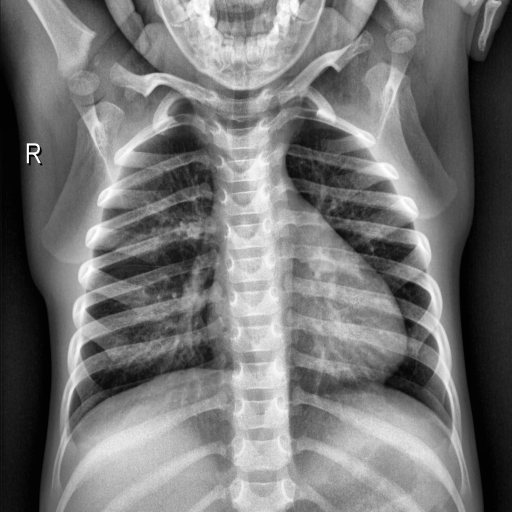
Finding: NORMAL